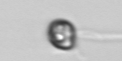
Label: flagellate